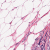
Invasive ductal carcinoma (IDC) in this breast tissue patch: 1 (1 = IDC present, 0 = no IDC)